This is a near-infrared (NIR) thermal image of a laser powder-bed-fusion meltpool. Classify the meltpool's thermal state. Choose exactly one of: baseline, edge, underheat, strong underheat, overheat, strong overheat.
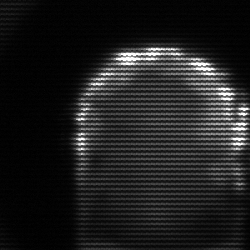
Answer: baseline